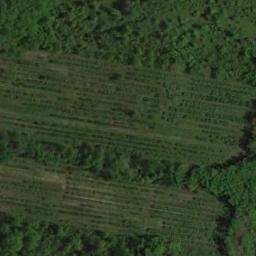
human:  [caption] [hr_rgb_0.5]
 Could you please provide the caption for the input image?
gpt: The entire image is dominated by grass .

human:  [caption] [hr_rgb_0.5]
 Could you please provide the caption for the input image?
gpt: There are many trees on the meadow .

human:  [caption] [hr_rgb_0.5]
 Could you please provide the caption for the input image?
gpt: The meadow is consist of green farmland next to some trees .

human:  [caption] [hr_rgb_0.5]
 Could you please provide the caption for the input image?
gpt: This meadow has a vertical striped texture and some trees are also on the meadow .

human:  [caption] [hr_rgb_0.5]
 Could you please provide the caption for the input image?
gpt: There are many green bushes on the green meadow .